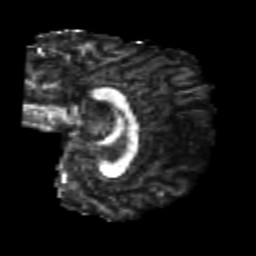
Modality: FA
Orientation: sagittal
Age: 24
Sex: male
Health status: healthy
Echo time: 0.074 s